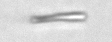
Label: fiber